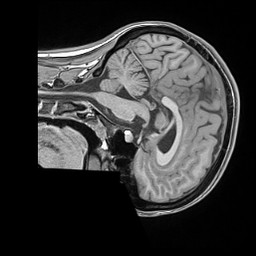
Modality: T1w
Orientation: sagittal
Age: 15
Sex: female
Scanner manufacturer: siemens
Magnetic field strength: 1.5 T
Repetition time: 2.04 s
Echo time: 0.00308 s